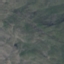
Land use / land cover class: HerbaceousVegetation